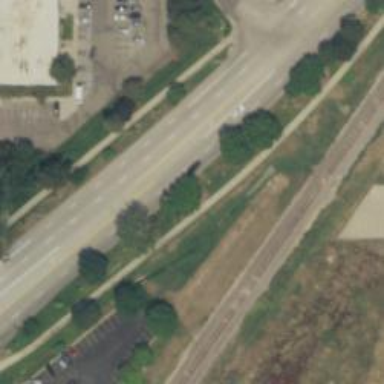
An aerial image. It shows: Asphalt trunk highway.